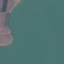
Label: SeaLake